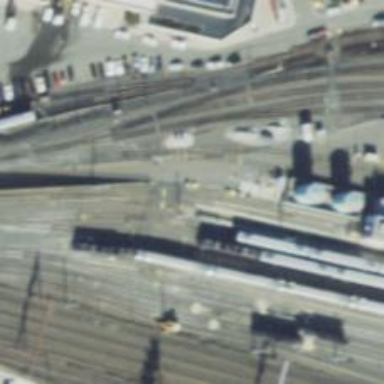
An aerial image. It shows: Railway yard used for servicing trains.